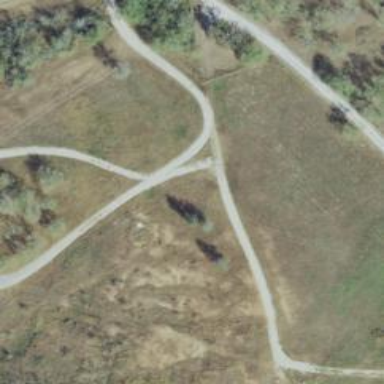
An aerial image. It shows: Driveway.